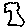
Label: tree